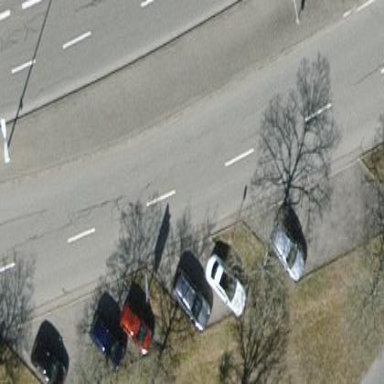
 paved with asphalt. It is designated for roadside parking."